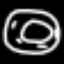
Label: donut